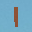
Label: 1